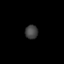
Tissue: prostate
Cell type: Myeloid cells
Senescence score: 0.8087
Nuclear area (px): 173
Mean DAPI intensity: 66.191